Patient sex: M
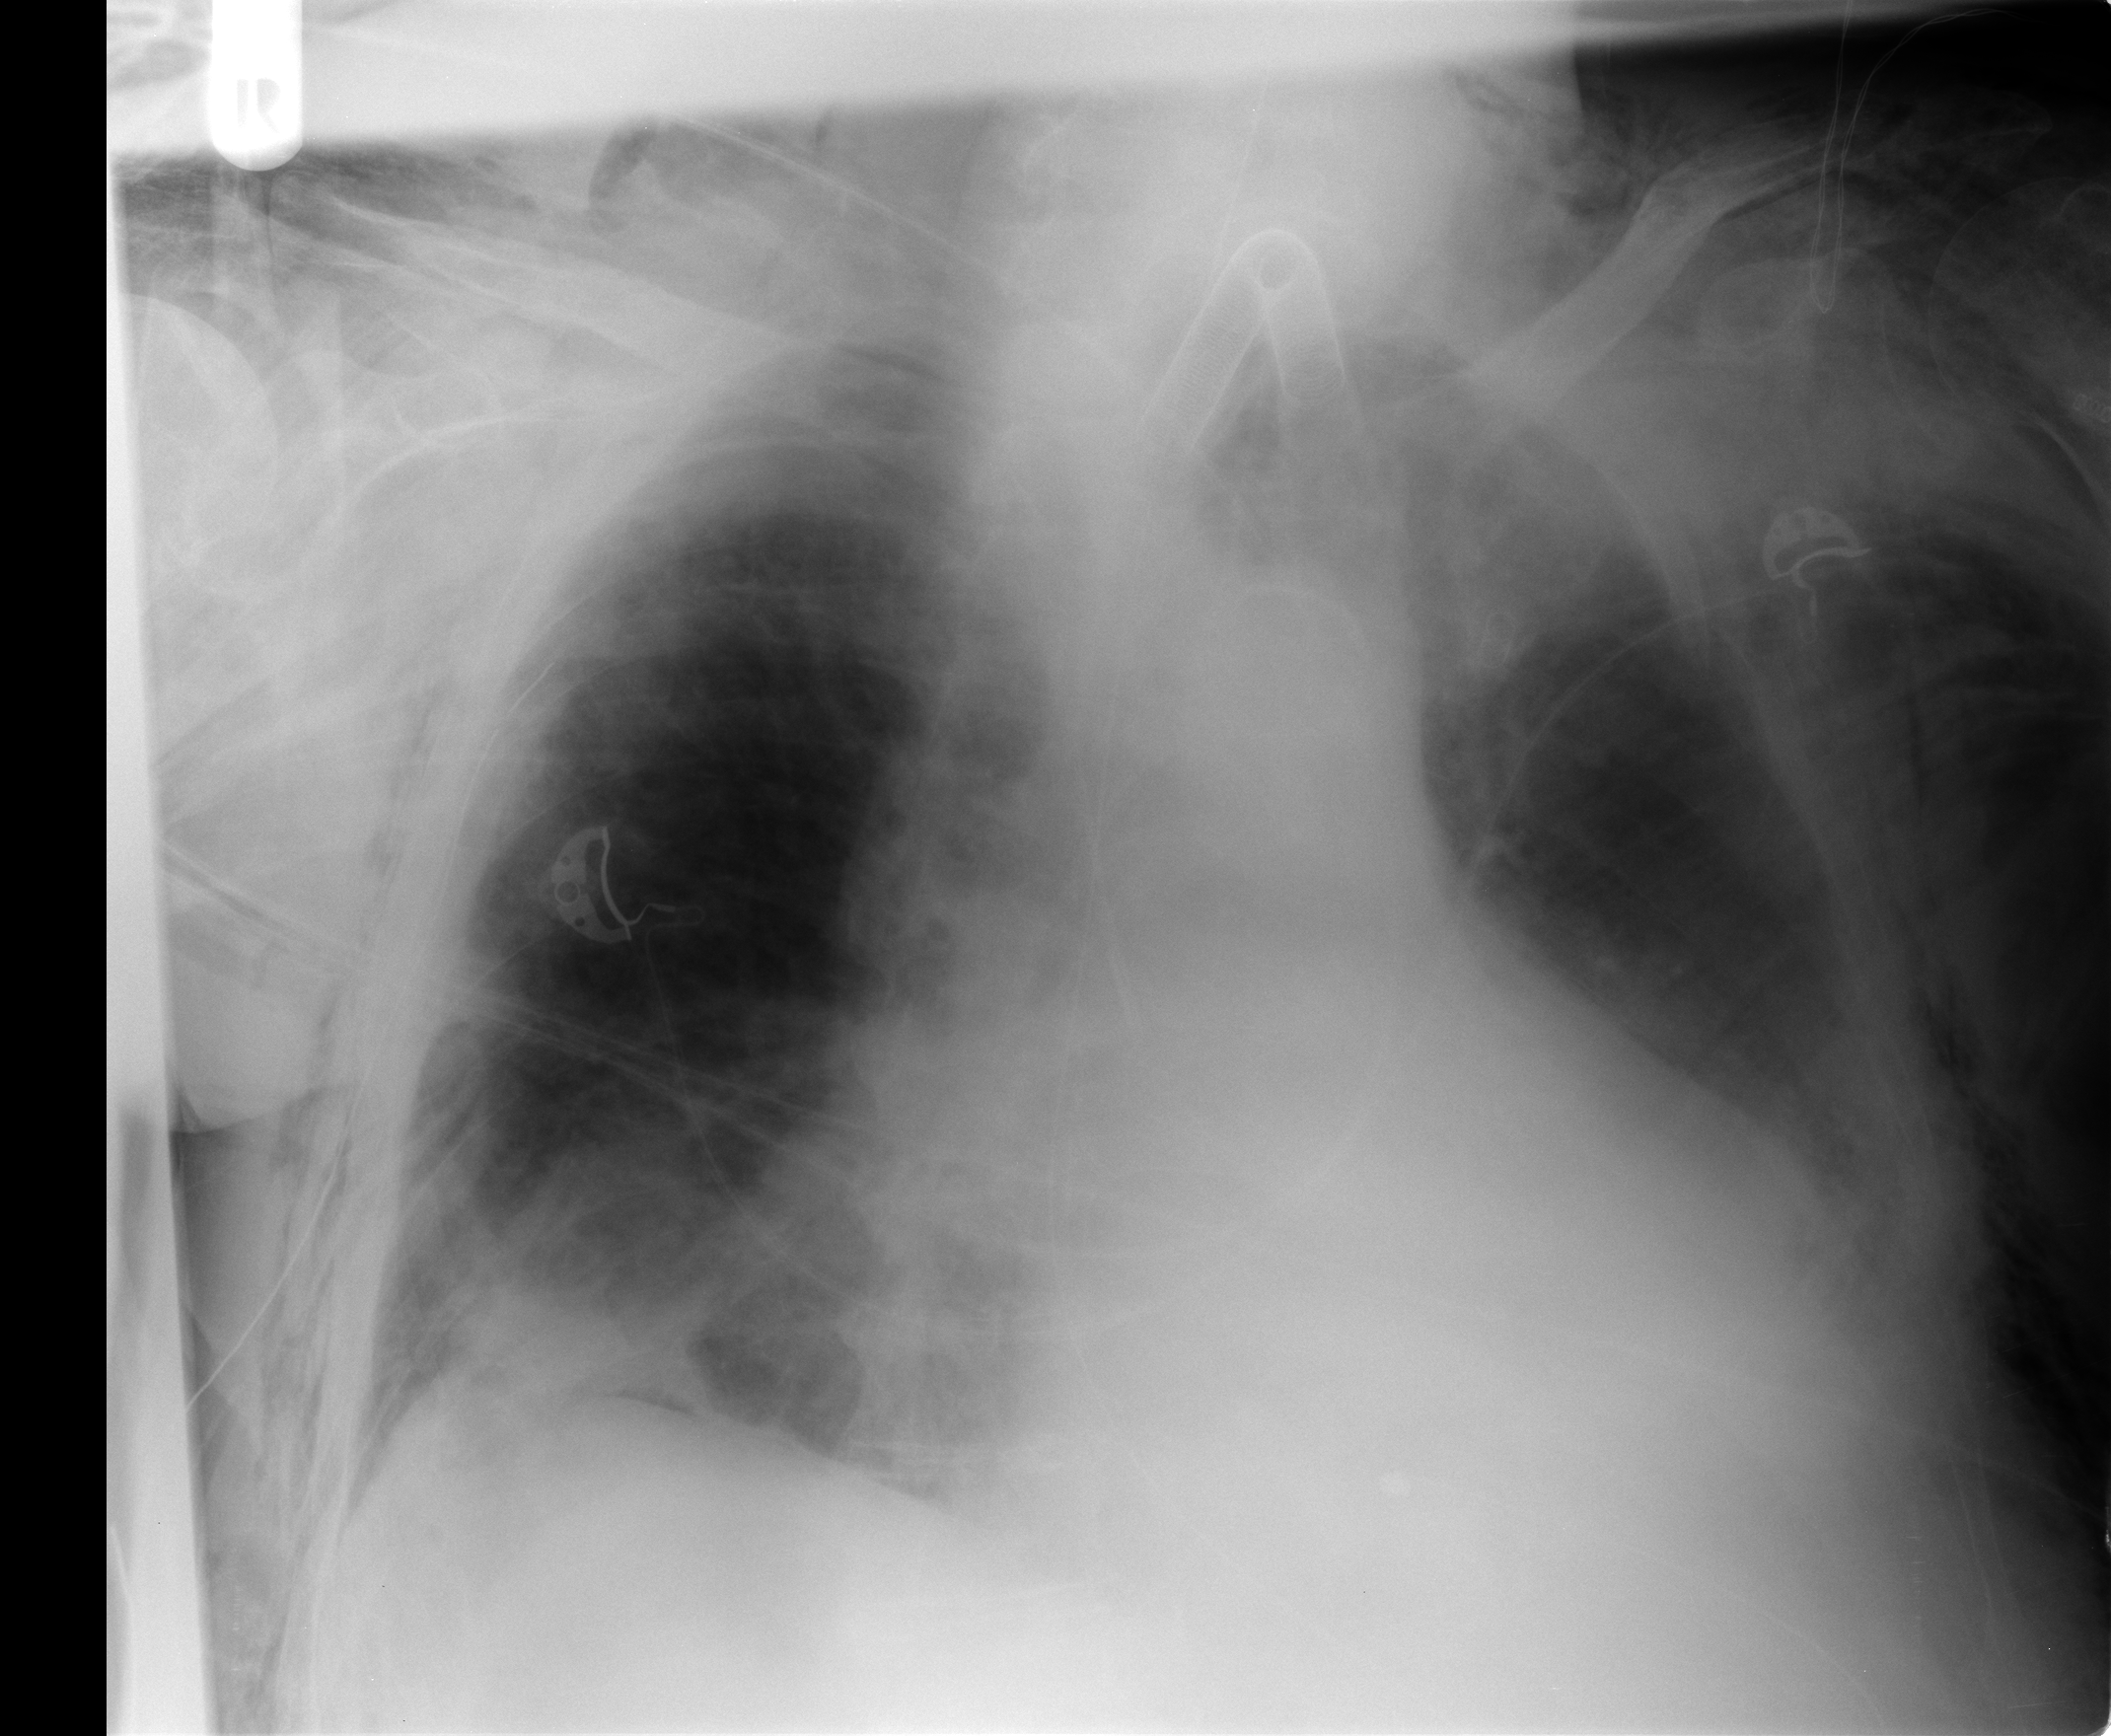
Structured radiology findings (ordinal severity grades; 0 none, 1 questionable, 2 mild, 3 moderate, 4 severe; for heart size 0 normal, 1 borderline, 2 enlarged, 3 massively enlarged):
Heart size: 2
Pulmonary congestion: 1
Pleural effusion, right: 2
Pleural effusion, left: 2
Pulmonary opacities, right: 2
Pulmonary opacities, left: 0
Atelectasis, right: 2
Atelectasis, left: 2